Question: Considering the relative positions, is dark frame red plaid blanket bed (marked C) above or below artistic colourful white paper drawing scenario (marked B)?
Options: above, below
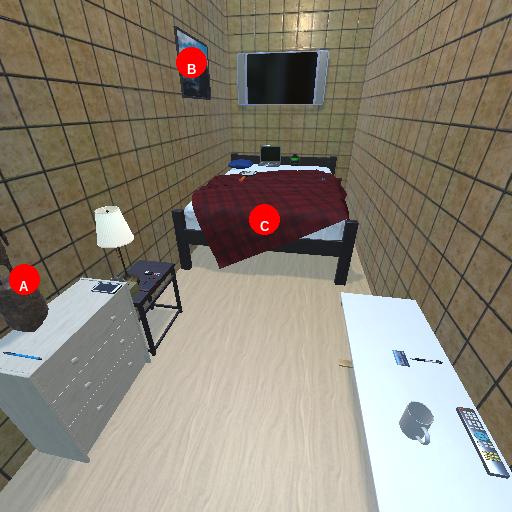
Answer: above